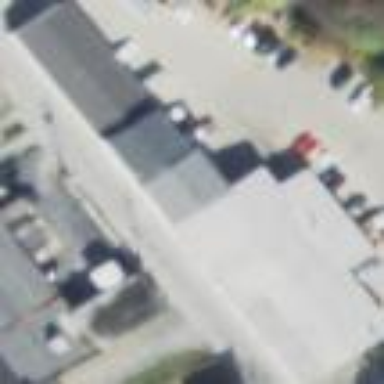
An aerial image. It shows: Building housing car repair shop.